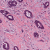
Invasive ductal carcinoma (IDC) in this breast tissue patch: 0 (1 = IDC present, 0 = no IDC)